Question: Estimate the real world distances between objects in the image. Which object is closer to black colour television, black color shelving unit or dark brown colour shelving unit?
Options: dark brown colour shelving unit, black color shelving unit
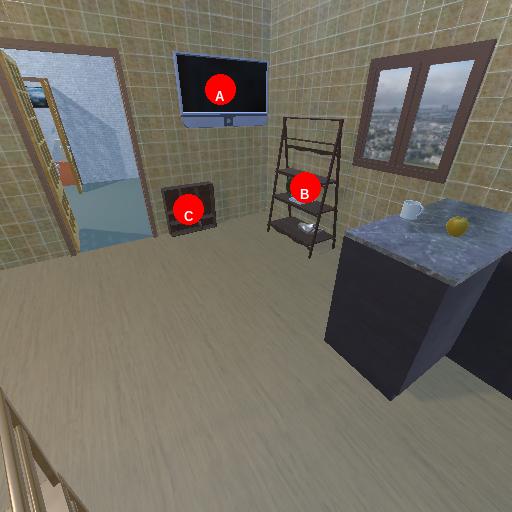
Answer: dark brown colour shelving unit